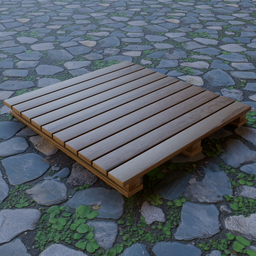
Label: tools